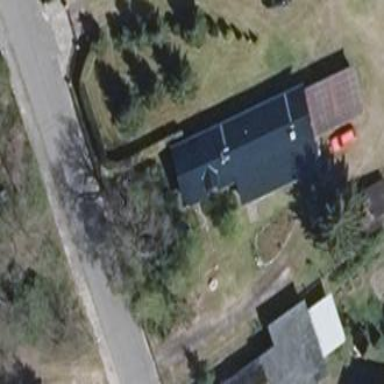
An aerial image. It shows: Building with gabled roof oriented along its length.